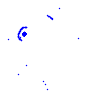
Particle: kaon